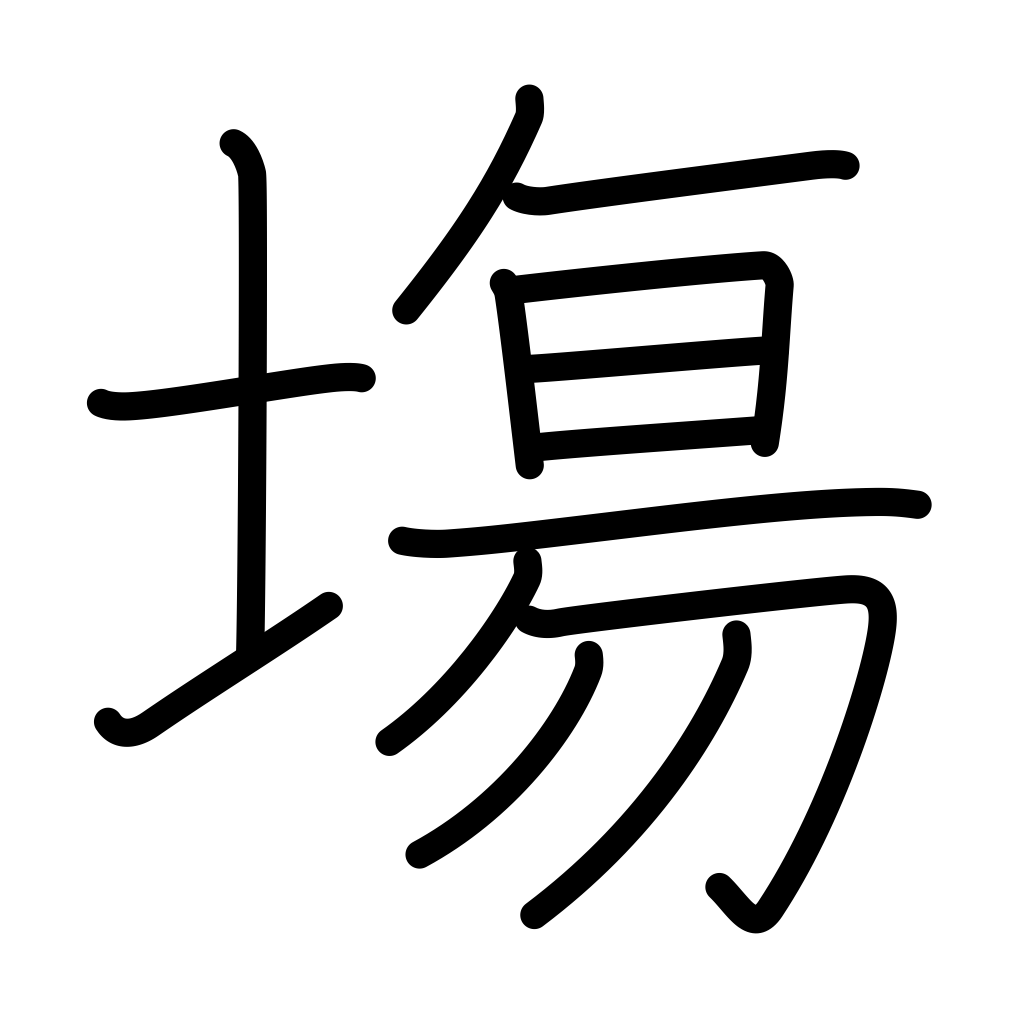
Meaning: open space, field, market